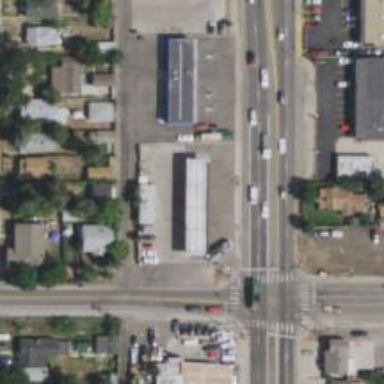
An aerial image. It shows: Convenience shop.